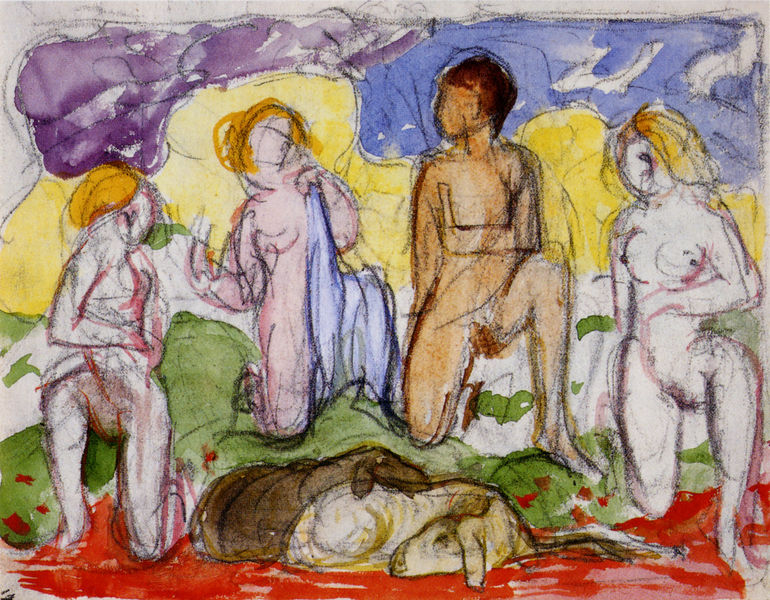
Titel: Nackter Jüngling, drei weibliche Akte, um zwei Lämmer kniend
Künstler: Franz Marc
Standort: Nürnberg.
Institution: Germanisches Nationalmuseum
Schlagwörter: akt, blau, gemälde, haut, himmel, mann, nackt, wasser, weiß, wolken, akte, aquarell, frauen, gelb, grün, menschen, ocker, blumen, braun, bunt, busen, frau, kreide, männer, orange, schwarz, skizze, zeichnung, blüten, gras, hund, hunde, rasen, rot, tier, tiere, tuch, weg, wiese, wolke, expressionismus, leute, malerei, blond, lang, tod, tot, hügel, weide, gold, haare, drei, ohren, rosa, pferd, beine, brüste, farbig, frauenakt, liegen, abstrakt, berge, farben, lila, violett, linien, figuren, scham, striche, vier, laviert, wasserfarben, blut, lamm, schaf, schlachten, kohle, geld, weinen, knien, strich, bleistift, entwurf, erlegt, kniend, sonnenschein, opfer, schafe, schaft, weinend, unschuld, asser, hautfarben, zeichnng, flussw, coloriert, marc, bleistft, handge, nackheit, ste, einer, farbkreis, unschön, onturen, #weiss, gruppe frauen, #schaf, lamm#, wasserfarvben